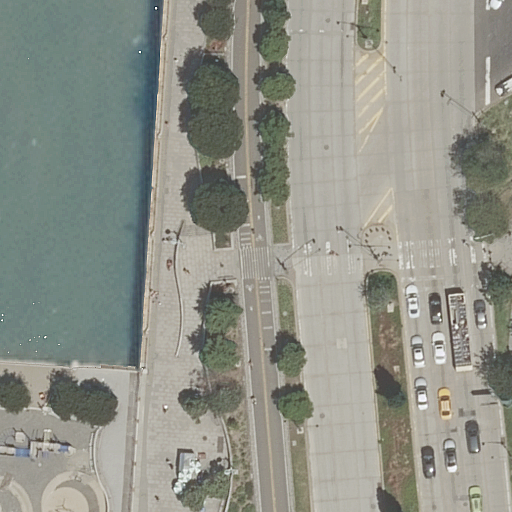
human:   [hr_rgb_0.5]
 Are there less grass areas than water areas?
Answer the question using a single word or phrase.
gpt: no

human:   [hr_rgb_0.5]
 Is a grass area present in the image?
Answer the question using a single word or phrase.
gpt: yes

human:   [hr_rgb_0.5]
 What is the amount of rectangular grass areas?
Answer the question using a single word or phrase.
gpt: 6

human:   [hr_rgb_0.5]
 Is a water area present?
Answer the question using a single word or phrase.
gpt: yes

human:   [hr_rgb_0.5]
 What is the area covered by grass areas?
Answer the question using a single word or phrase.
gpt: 2648m2

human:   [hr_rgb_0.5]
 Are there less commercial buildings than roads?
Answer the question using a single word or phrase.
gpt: yes

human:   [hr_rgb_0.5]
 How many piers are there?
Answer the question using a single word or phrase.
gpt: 1

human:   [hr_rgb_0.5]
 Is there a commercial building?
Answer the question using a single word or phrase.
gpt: no

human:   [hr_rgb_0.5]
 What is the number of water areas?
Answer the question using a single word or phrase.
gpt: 1

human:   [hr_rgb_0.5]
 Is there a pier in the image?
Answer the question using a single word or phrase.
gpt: yes

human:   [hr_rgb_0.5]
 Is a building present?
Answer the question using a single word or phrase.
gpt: no

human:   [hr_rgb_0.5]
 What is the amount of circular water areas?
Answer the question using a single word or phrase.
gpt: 0

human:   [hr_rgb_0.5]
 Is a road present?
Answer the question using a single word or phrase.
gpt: yes

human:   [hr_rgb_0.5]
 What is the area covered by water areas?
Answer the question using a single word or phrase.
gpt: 2243m2

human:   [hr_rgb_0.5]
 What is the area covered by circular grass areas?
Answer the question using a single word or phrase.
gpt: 0m2

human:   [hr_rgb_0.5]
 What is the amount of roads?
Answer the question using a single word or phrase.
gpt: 12

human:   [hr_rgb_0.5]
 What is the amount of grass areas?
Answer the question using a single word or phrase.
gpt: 8

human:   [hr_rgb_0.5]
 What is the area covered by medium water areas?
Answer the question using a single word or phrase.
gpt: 0m2

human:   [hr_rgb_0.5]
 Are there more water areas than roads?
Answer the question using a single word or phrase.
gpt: no

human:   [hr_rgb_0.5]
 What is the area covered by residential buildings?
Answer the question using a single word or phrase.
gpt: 0m2

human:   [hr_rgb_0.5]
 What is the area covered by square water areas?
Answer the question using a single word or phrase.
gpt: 0m2

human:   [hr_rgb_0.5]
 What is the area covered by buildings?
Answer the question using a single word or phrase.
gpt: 0m2

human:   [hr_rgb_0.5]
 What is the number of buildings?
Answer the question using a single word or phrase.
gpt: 0

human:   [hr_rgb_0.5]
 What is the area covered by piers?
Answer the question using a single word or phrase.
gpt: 396m2

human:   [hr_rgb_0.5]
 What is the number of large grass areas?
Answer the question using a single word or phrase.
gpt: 2

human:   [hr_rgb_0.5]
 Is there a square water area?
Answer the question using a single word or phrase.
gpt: no

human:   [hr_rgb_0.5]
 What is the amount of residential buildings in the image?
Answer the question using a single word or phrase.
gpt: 0

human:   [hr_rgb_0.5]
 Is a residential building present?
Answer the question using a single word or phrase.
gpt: no

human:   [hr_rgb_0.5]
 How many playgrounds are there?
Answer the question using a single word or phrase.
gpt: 1

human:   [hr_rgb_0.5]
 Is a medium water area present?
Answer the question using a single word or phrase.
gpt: no

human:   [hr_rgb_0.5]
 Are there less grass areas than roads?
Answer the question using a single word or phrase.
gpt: yes

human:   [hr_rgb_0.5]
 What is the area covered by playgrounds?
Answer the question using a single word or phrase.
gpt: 101m2

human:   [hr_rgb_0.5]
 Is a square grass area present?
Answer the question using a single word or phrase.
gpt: no

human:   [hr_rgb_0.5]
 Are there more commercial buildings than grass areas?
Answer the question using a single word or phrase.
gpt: no

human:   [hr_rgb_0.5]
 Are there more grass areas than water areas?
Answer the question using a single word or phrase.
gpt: yes

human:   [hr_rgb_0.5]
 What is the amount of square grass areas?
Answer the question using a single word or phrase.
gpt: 0

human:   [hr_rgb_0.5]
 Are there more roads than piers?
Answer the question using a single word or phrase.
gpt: yes

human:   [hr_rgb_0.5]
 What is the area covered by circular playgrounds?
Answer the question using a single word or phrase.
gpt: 0m2

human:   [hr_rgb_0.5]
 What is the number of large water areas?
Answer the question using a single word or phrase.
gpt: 1

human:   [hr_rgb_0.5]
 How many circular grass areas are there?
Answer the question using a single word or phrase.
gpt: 0

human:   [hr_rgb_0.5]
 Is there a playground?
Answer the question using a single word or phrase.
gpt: yes

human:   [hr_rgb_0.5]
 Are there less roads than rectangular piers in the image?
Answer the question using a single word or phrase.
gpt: no

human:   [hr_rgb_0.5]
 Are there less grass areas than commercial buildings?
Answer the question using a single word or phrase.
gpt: no

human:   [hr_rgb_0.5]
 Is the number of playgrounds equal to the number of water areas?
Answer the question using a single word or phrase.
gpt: yes

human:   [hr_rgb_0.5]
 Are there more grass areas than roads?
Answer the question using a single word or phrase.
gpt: no

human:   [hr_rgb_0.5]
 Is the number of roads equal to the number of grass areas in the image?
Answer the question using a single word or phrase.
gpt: no

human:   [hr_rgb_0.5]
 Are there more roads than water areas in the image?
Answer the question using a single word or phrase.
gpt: yes

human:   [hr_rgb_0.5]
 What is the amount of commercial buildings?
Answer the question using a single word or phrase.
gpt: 0

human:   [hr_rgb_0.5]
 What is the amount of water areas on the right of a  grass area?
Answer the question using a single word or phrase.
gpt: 0

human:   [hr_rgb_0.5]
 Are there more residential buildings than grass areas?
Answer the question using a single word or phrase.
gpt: no

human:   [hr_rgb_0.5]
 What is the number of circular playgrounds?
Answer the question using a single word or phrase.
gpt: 0

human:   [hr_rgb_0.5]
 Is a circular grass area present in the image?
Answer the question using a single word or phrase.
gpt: no

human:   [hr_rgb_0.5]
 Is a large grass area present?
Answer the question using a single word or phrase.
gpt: yes

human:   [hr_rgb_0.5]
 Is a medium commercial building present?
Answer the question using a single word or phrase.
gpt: no

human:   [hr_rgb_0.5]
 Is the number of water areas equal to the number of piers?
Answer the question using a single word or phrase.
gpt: yes

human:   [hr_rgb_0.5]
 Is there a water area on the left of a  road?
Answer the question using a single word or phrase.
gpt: yes

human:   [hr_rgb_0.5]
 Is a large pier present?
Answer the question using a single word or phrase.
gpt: no

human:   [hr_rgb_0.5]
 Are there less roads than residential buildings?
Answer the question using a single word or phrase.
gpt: no

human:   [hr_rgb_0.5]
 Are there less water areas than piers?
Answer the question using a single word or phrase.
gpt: no

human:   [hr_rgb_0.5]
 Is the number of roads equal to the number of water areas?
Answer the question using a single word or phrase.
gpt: no

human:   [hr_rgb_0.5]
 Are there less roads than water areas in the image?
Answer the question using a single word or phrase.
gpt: no

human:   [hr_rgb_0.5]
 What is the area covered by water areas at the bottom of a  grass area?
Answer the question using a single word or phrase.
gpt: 0m2

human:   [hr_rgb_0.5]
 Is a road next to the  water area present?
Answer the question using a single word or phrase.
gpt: yes

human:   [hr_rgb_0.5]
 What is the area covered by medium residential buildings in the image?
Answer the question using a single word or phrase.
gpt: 0m2